Aerial crown-view tile of a tropical tree (Barro Colorado Island, Panama), acquired 20241112:
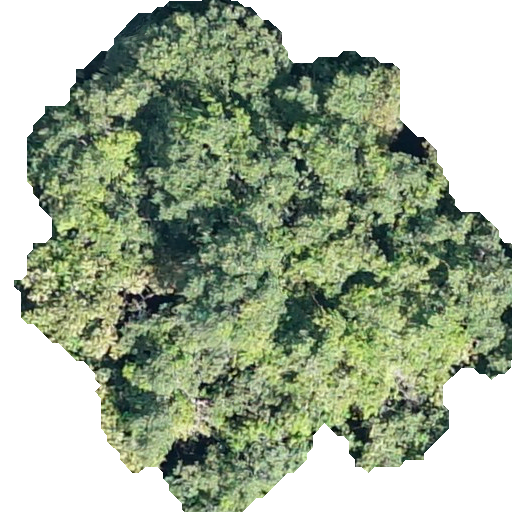
Species: Calophyllum longifolium
GBIF accepted scientific name: Calophyllum longifolium
Crown area: 271.394 m²